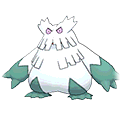
Pok\u00e9mon: abomasnow